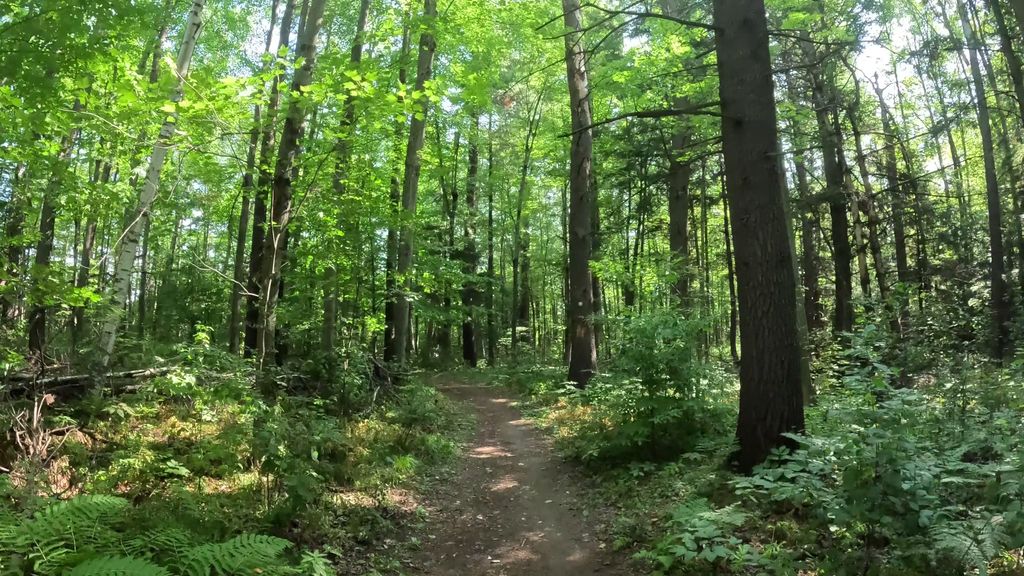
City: ottawa-gatineau